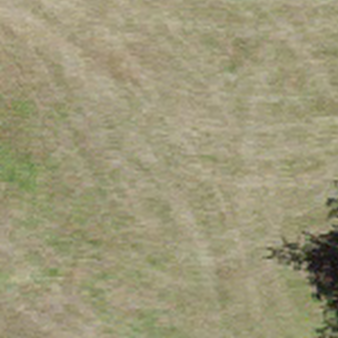
Label: other